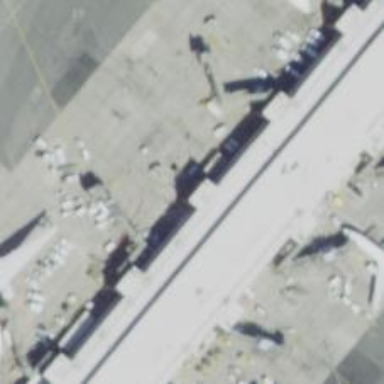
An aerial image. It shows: Airport gate.